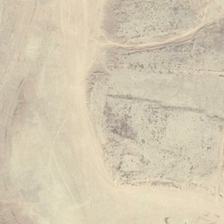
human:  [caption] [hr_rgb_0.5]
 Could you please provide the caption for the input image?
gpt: a lot of broken stone and waste are in the bareland .

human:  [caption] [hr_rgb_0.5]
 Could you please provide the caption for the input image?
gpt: it is a piece of yellow bareland .

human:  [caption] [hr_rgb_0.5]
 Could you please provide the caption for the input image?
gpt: it is a piece of yellow bareland .

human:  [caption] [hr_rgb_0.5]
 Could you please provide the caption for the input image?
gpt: the bareland is on the side of the land .

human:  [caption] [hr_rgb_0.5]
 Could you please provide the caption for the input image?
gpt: a lot of broken stone and waste are in the bareland .